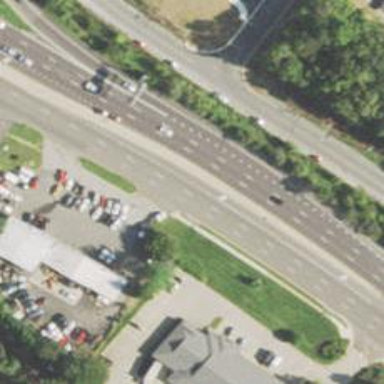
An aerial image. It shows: Primary highway that is also expressway.